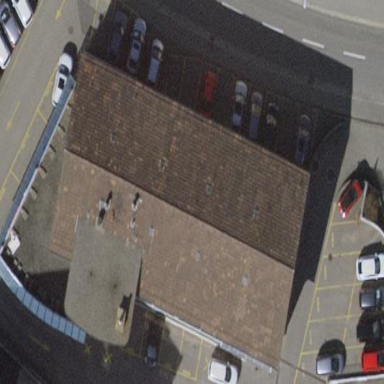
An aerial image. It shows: Commercial building housing car repair shop that offers dealer and repair services.